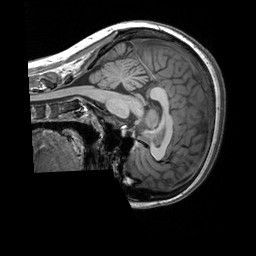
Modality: T1w
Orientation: sagittal
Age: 22
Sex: female
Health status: healthy
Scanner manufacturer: siemens
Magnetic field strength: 3 T
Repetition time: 2.3 s
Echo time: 0.00303 s